Interaction volume radius: 5 \u00c5
Interaction volume height: 45 \u00c5
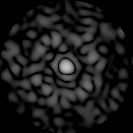
Disorder parameter: 0.8539